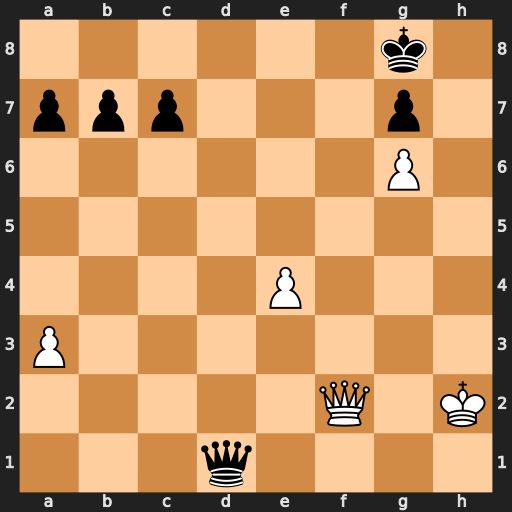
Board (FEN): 6k1/ppp3p1/6P1/8/4P3/P7/5Q1K/3q4
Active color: w
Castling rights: -
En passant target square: -
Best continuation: Qf7+ Kh8 Qe8#